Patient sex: M
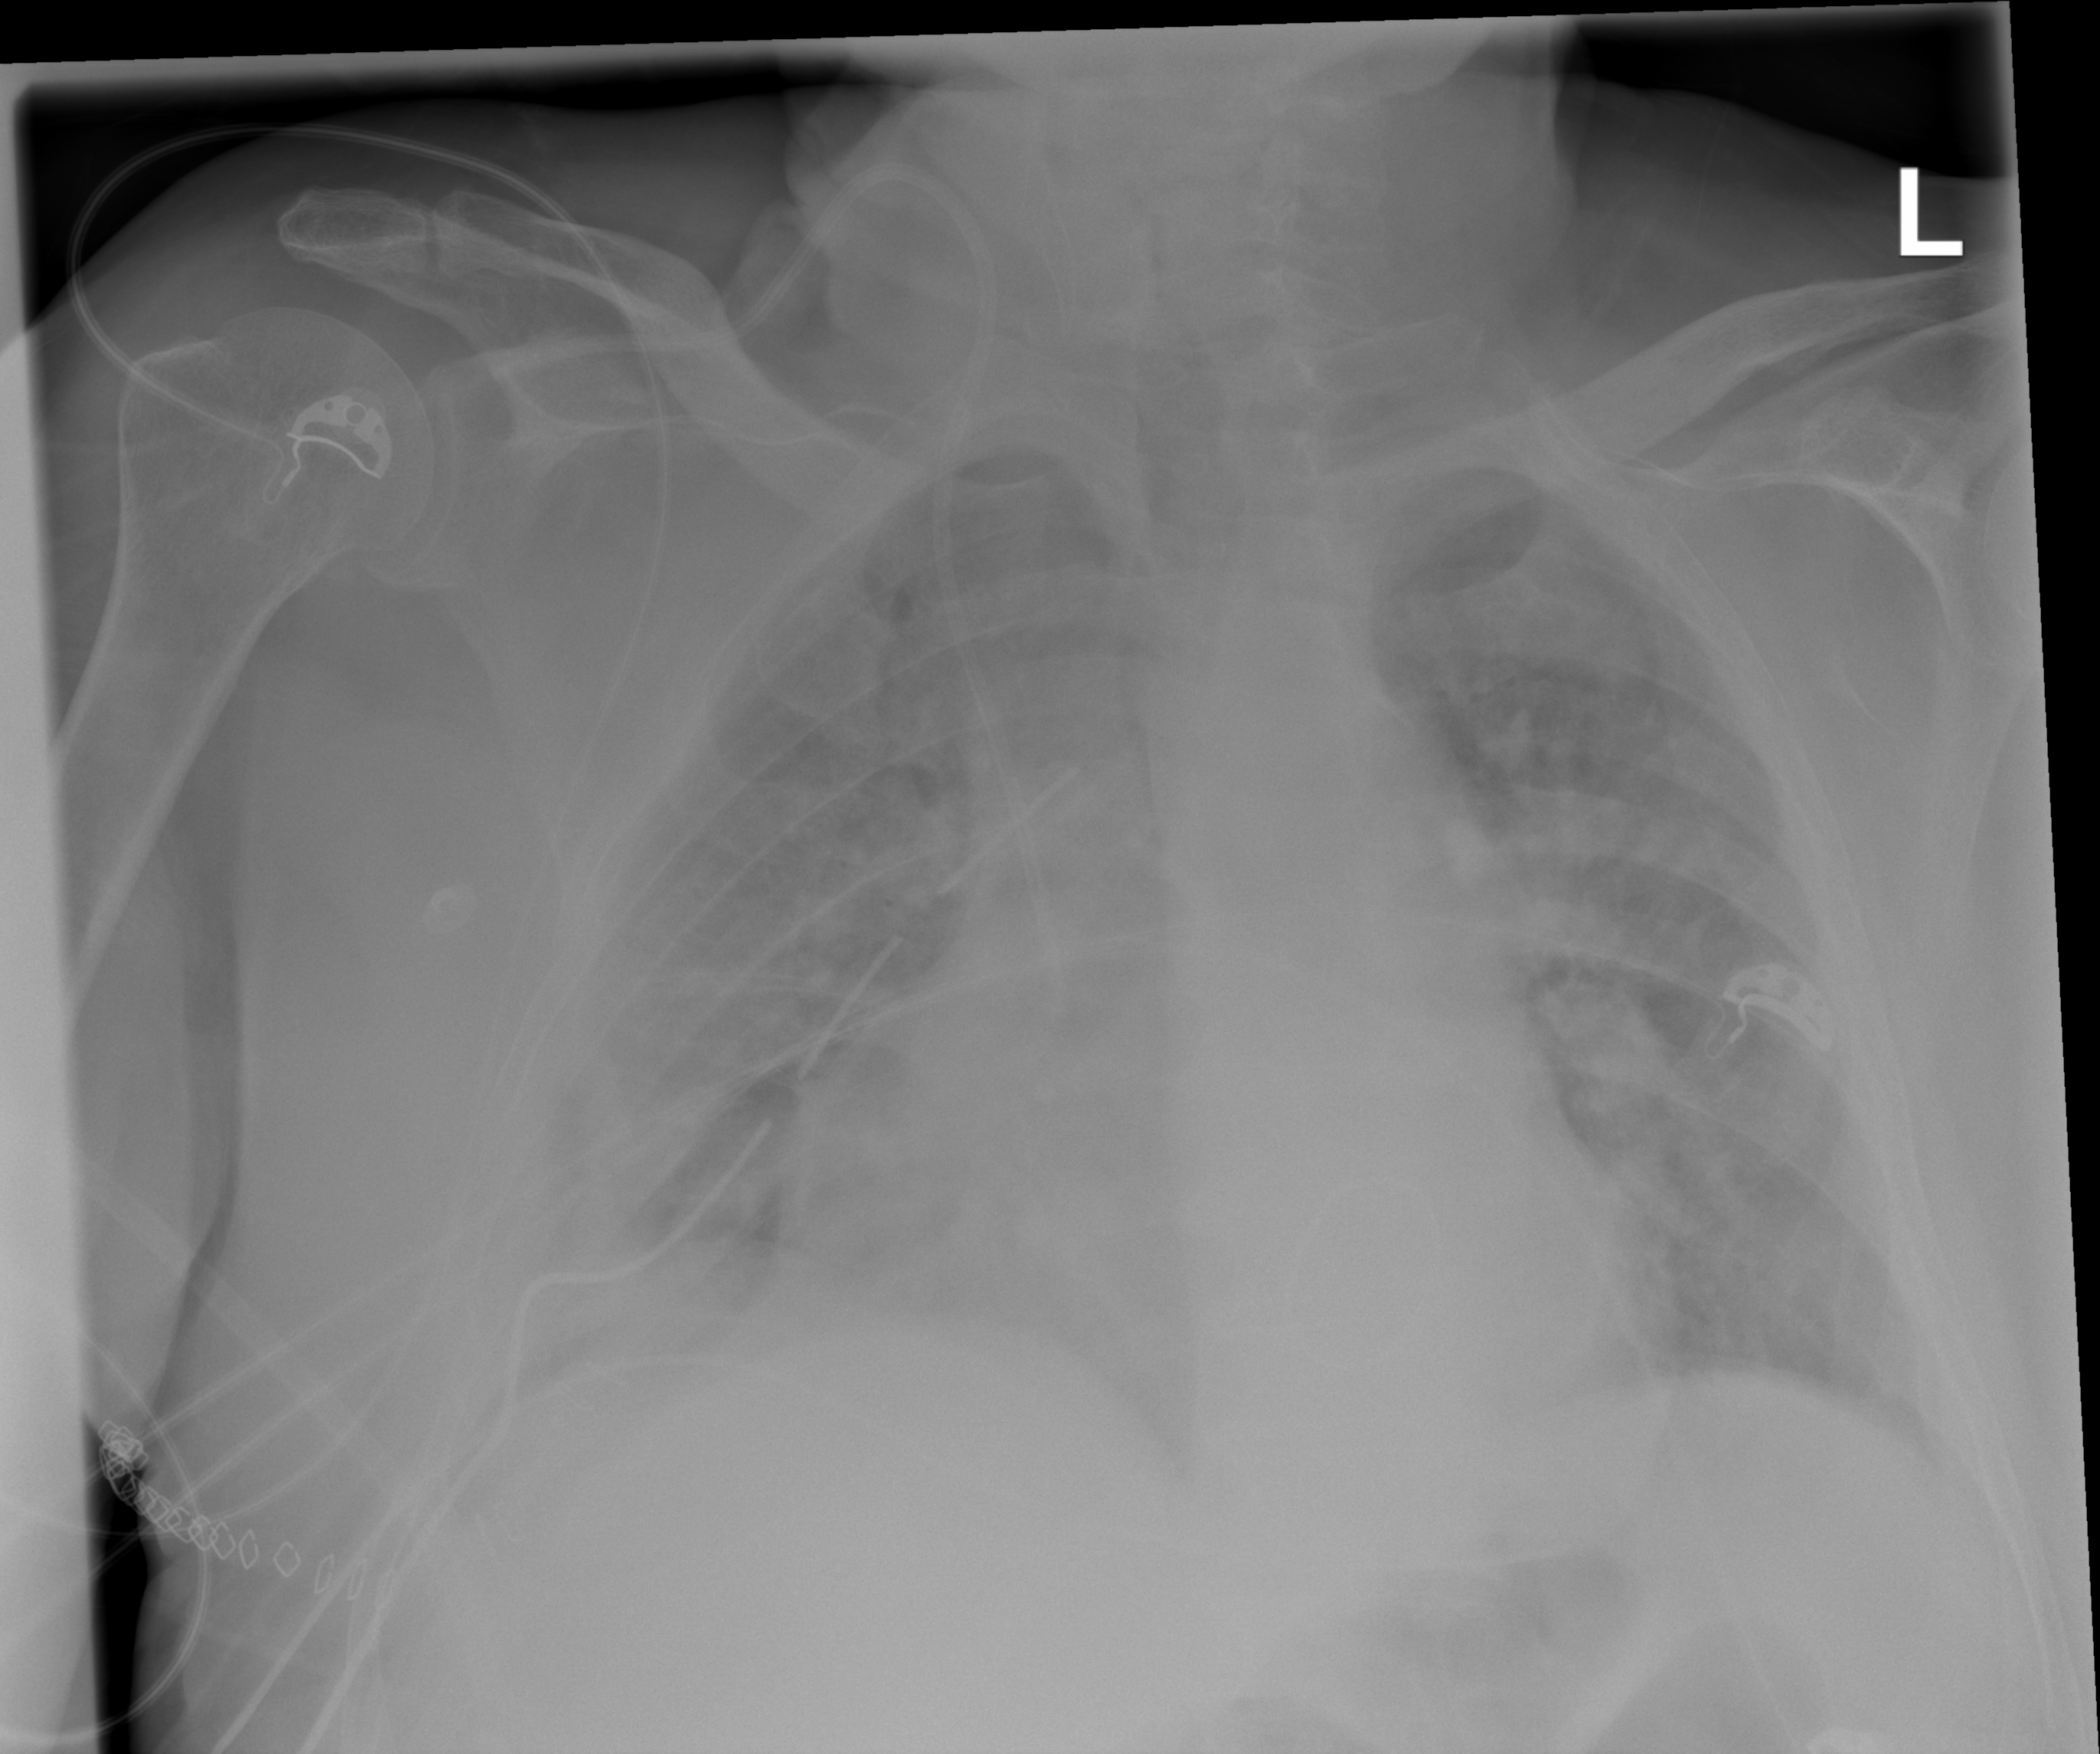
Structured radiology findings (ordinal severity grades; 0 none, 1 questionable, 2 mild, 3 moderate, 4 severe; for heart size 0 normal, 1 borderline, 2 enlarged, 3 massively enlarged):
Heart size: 2
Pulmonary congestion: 2
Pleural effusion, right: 2
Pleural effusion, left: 2
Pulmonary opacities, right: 2
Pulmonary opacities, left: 2
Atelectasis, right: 3
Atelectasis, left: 2